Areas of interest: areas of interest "Residential Area"
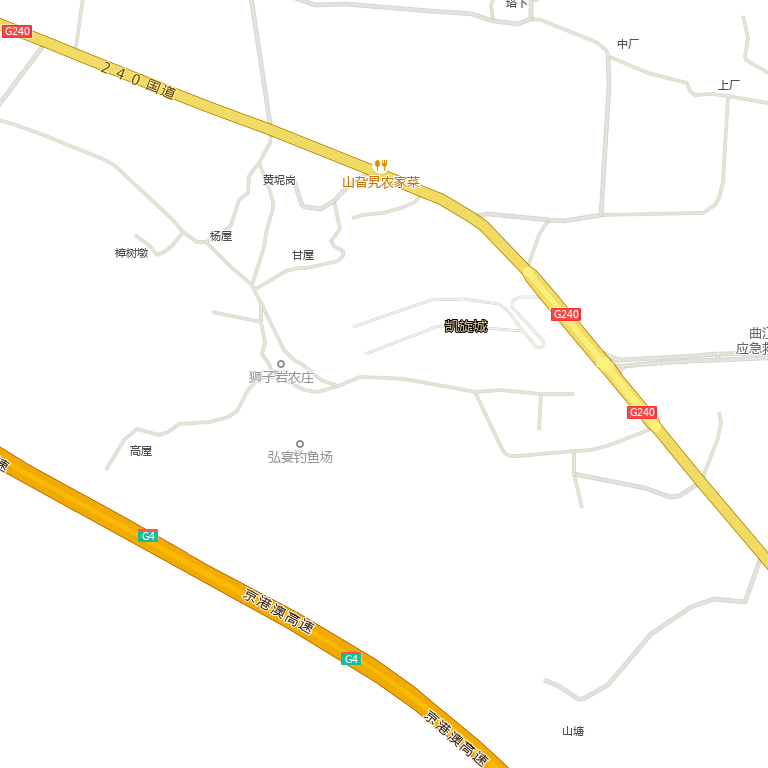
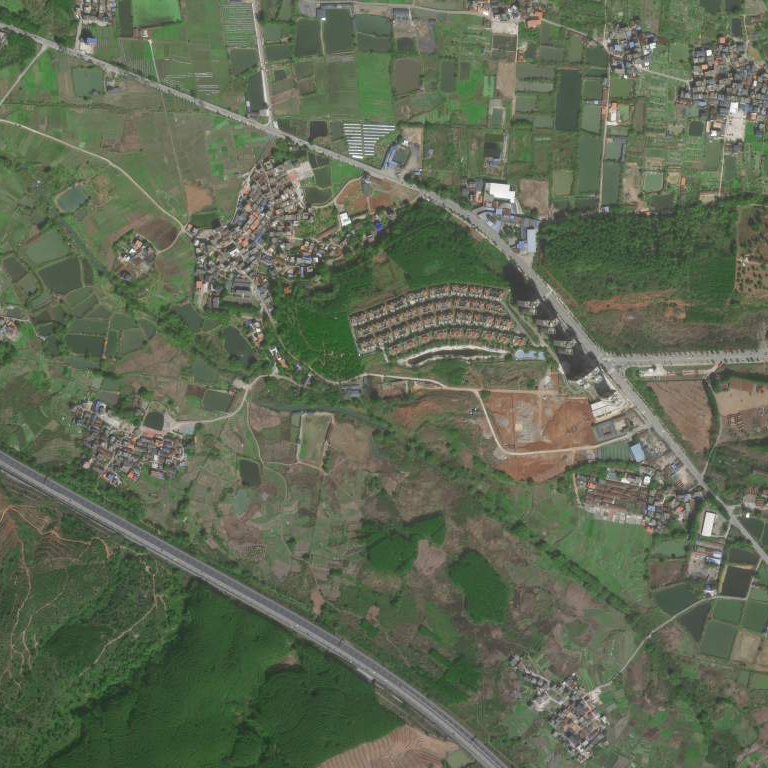